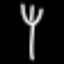
Label: fork